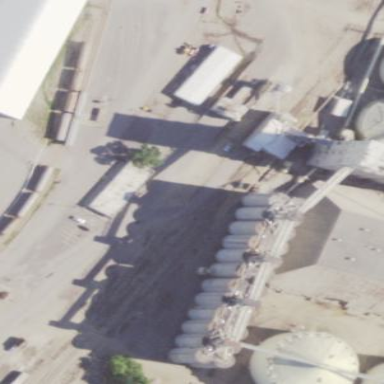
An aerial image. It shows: Building identified as silo.